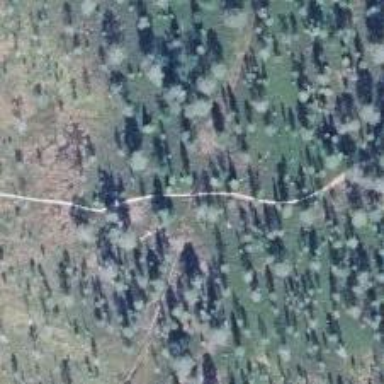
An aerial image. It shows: Path with excellent trail visibility.